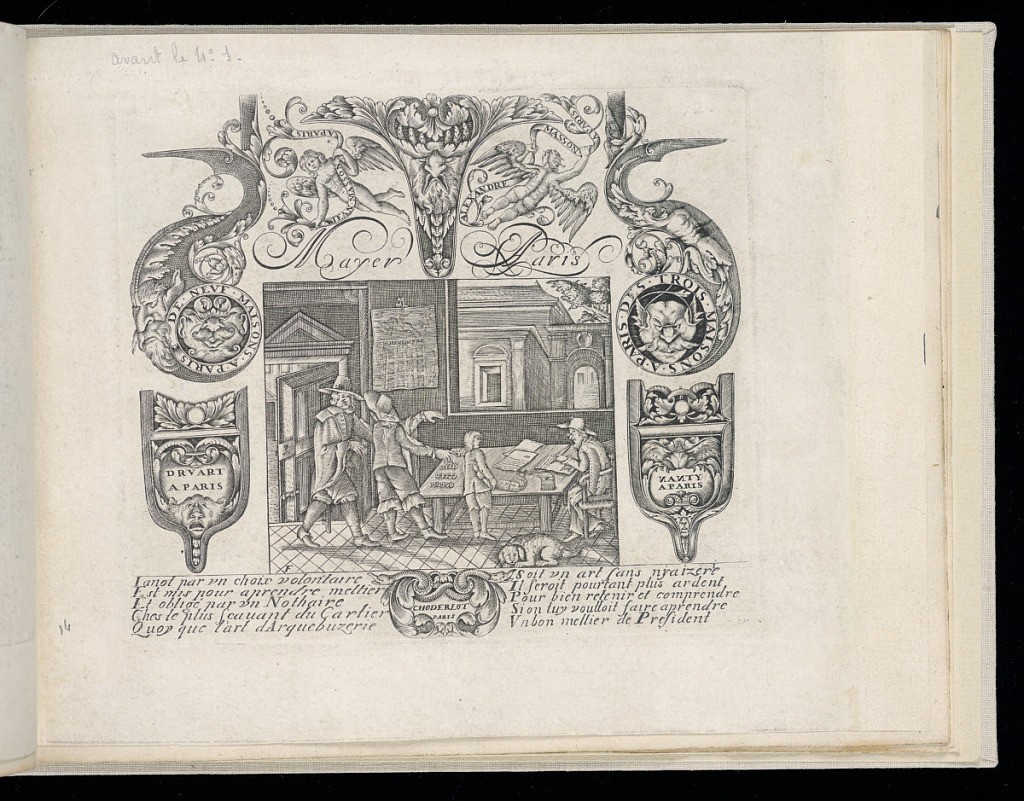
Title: Interior Scene with a Solicitor/ Lawyer Surrounded by Ornament and Names of Parisian Gunmakers
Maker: C. Jacquinet, French, active 1650 – 1660
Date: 1660
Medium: Engraving on laid paper
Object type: Print
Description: In the center, an interior view of a solicitor's office with a man wearing glasses and a hat seated at a desk and writing on a piece of paper. A dog at his feet. Two men and a young boy standing in the room. A large window to the right with a view of buildings. An almanac on the wall. And an open door to the left. Names of gunmakers in Paris surrounding the scene, lettered within ornament and gun parts. Text lettered below the scene relating to the work of a gunmaker and solicitors. The ornament features grotesque ornament, scrolling leaves (rinceaux), foliate scrolls, mascarons (masks), angels, roundels, armor, and cartouches.
The gunmakers listed include the following: Michel Mayer, Alexandre Masson, Jean Masson, Claude Nanty, Choderlot, André Druart, Charles Des Trois Maisons, Eloi or Eloy des Neuf Maisons. (Names and biographical information listed by Herbert Houze, ‘Claude Roy: Graveur Sur Tous Metaux Au Chariot d'Or'm reprinted from the American Society of Arms Collectors Bulletin 2017,116:24-41)